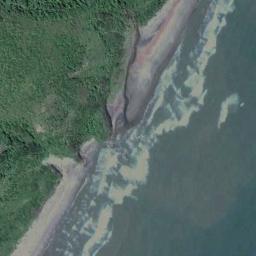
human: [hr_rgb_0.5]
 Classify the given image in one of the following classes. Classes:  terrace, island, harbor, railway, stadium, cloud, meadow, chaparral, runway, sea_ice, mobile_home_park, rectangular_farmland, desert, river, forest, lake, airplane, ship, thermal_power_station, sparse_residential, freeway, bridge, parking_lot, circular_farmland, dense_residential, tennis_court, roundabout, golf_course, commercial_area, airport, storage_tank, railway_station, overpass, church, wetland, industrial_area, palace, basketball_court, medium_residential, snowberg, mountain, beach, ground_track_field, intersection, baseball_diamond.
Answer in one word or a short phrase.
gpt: beach